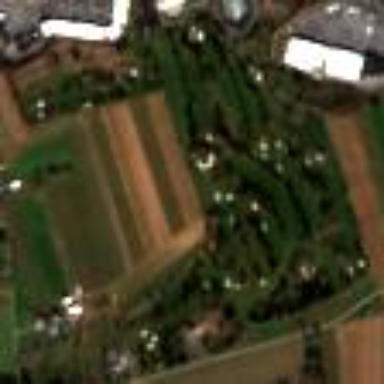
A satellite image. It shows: Golf course surrounded by greenery.